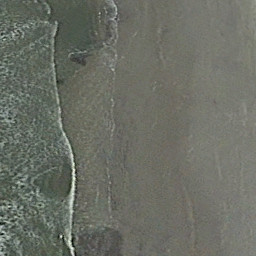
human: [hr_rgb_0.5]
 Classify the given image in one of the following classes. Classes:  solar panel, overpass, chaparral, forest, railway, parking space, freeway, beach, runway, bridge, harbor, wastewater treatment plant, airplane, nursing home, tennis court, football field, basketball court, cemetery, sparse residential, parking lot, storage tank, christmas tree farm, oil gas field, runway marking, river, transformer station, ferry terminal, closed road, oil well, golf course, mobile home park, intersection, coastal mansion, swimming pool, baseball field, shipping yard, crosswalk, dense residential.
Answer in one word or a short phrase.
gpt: beach